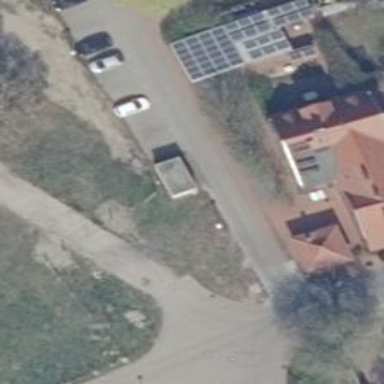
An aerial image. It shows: Power substation.